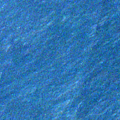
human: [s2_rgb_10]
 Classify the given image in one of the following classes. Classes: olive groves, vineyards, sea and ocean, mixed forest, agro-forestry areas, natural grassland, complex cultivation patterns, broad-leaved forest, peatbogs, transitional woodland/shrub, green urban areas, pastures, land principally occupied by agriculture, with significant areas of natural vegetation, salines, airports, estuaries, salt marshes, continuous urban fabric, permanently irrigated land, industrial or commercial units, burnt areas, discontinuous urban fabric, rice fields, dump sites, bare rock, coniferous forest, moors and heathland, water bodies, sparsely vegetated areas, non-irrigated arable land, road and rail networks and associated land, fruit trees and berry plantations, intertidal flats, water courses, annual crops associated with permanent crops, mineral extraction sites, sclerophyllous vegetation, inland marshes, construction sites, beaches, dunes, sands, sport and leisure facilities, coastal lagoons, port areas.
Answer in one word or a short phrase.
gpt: sea and ocean